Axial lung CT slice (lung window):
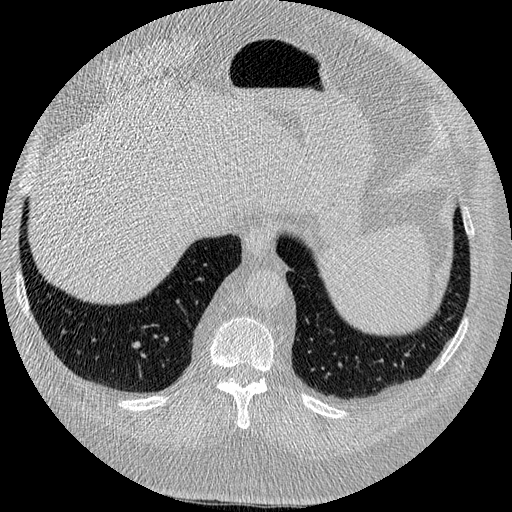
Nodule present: no